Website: ulta-beauty
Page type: customer-info-address
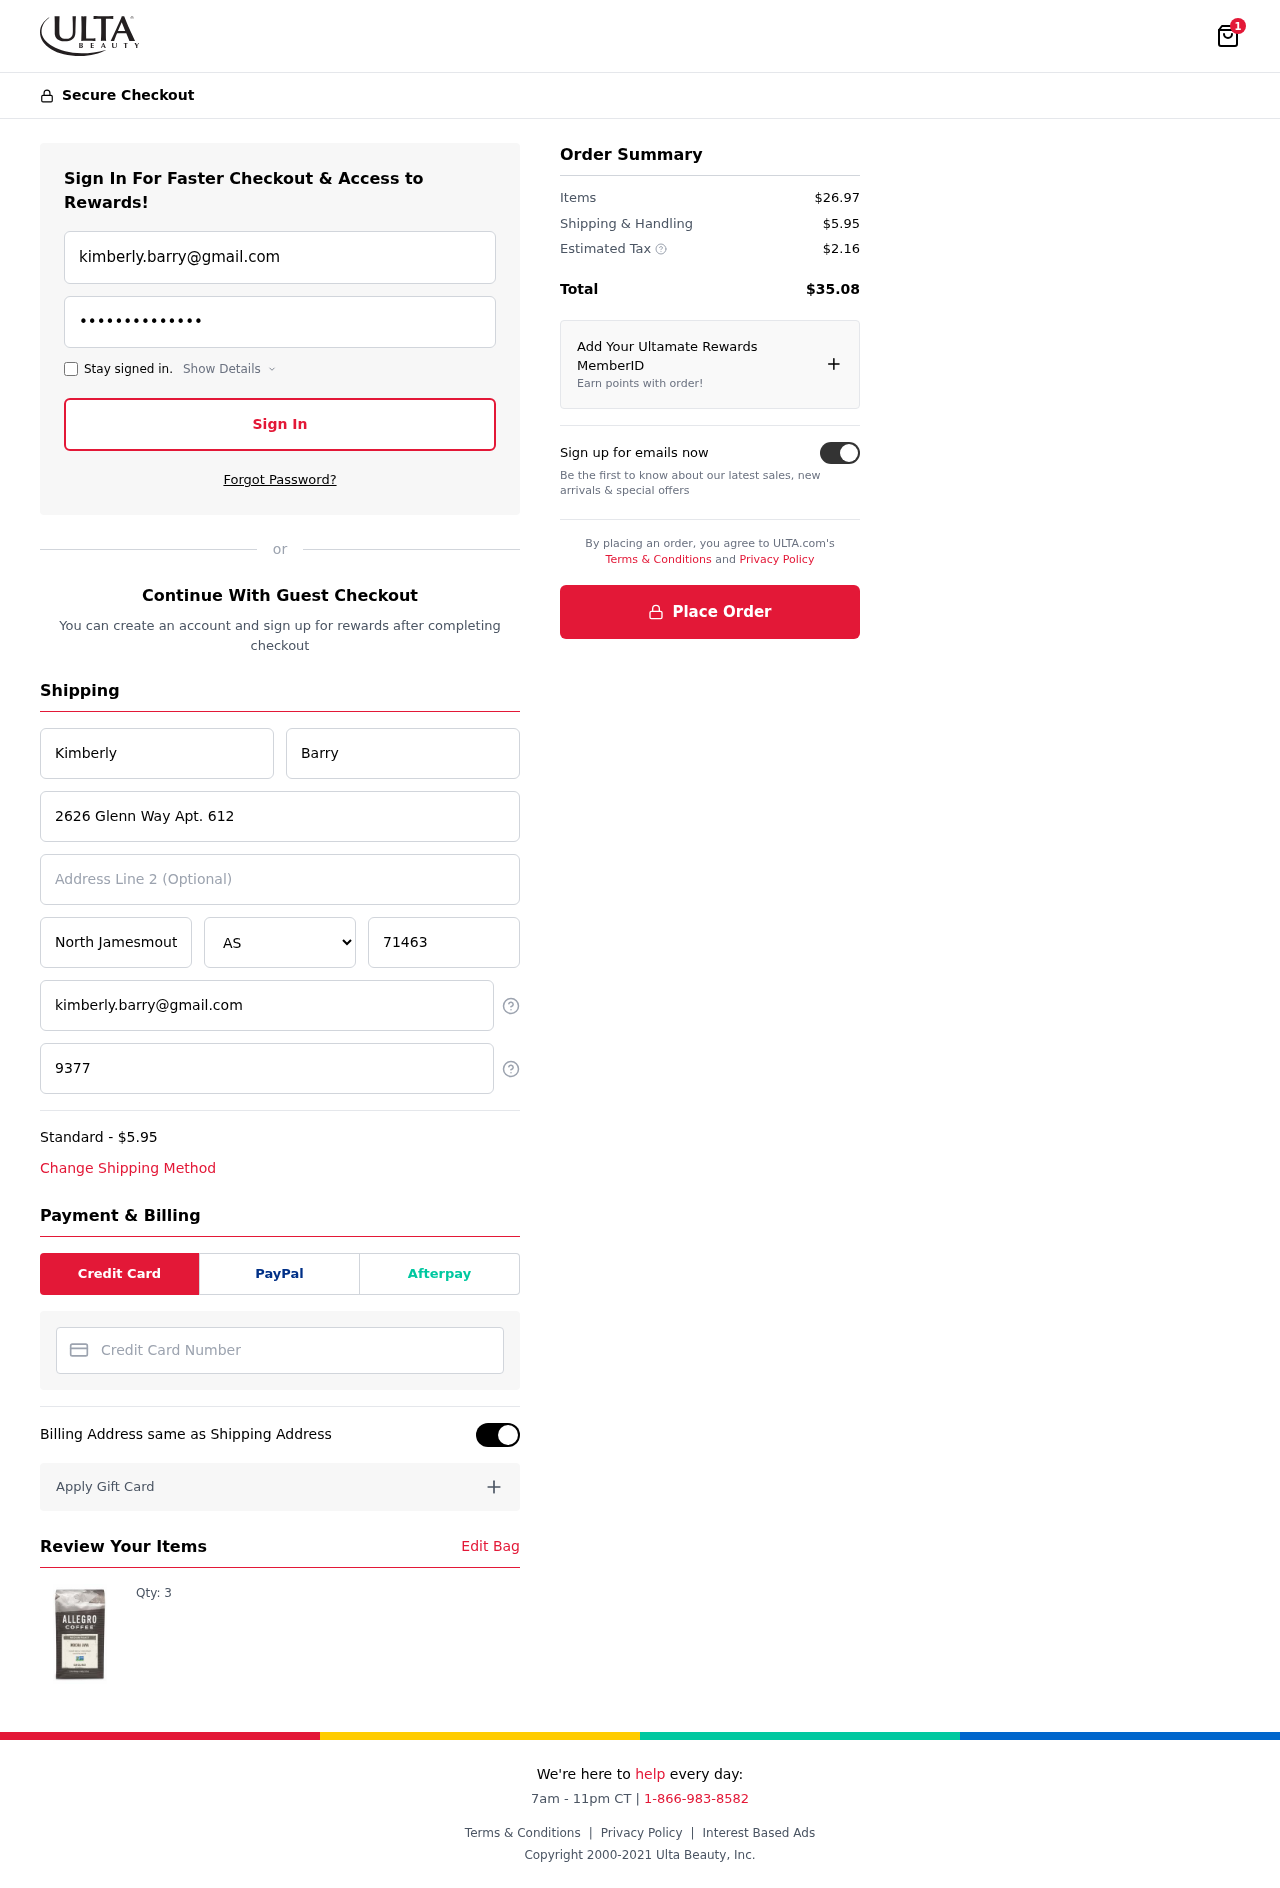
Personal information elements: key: PII_CARD_NUMBER
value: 4666 9742 6192 4446
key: PII_CITY
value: North Jamesmouth
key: PII_EMAIL
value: kimberly.barry@gmail.com
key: PII_FIRSTNAME
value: Kimberly
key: PII_LASTNAME
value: Barry
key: PII_PHONE
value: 9377660916
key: PII_POSTCODE
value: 71463
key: PII_STATE
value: AS
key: PII_STREET
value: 2626 Glenn Way Apt. 612
Product elements: key: PRODUCT1_QUANTITY
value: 3
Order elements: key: ORDER_NUM_ITEMS
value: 1
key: ORDER_SHIPPING_COST
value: $5.95
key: ORDER_ITEMS_TOTAL
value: $26.97
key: ORDER_SHIPPING_COST2
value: $5.95
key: ORDER_TAX
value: $2.16
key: ORDER_TOTAL
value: $35.08